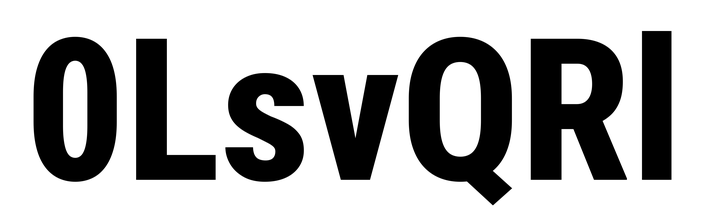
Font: Roboto_Condensed_ExtraBold